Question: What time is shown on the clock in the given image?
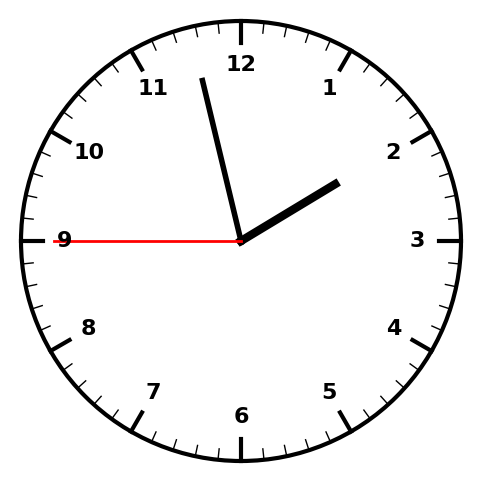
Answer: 01:57:45